Question: I am making a simple web form in codeigniter but facing a problem with radio button.
I have added two radio button. one is working perfectly, but the other one isn't
This is View:
'''
<div class="form-group">
<label for="wai_banner_photography">Would you like to include photography in your website's banner?</label><br>
<input type="radio" name="includephotography[]" value="yes"/>&nbsp;<label>Yes</label><br>
<input type="radio" name="includephotography[]" value="no" />&nbsp;<label>No</label><br>
</div>
<div class="form-group">
<label for="wai_provide_stockimage">Would you like us to provide you with suitable stock images?</label><br>
<input type="radio" name="providestockimage[]" value="yes"/>&nbsp;<label>Yes</label><br>
<input type="radio" name="providestockimage[]" value="no"/>&nbsp;<label>No</label><br>
</div>
'''
This is Controller part for collecting data:
'''
$include_photography = $this->input->post('includephotography');
echo "26 ";
print_r($include_photography);
echo "<br/>";
$pprovidestockimage = $this->input->post('providestockimage');
echo "27 ";
print_r($pprovidestockimage);
echo "<br/>";
'''
The output i am getting is:

I think, i am missing something small. Any help will be appreciable.
Thanks in advance.
Demo: <URL>
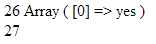
Answer: Radio buttons used to return one value so their name must not be an array like this
'''
name="includephotography[]"
'''
it must be
'''
name="includephotography"
'''
and after this you must use
'''
echo $include_photography;
'''
instead of
'''
print_r($include_photography);
'''
may be this will help